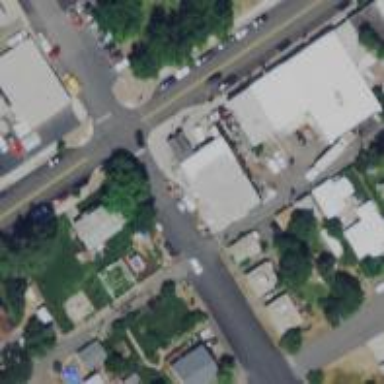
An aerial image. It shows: Alley classified as service road.